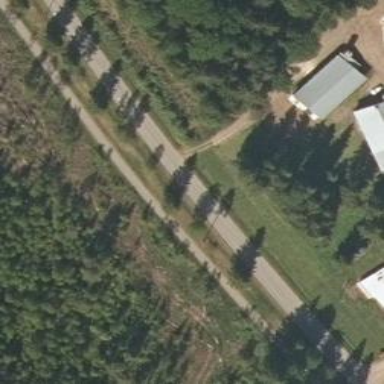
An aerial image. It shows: Unclassified asphalt road with separate sidewalk and abandoned railway track alongside.